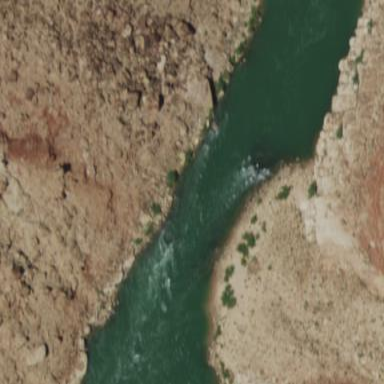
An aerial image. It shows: Natural water feature with rapids.